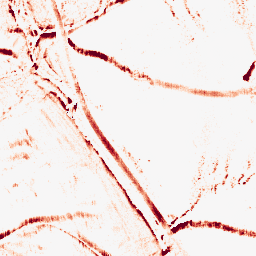
Category: morphological
Decomposition family: morphological_rect
Decomposition parameters: operation: opening
width: 5
height: 10
Upsampling method: cubic_catmull_rom
Upsampling parameters: scale: 8
Upsampling scale: 8